Field crop: maize
Growth stage: 2
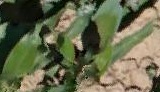
Species: maize